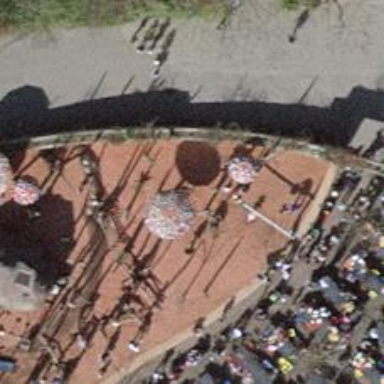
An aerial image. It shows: Playground with basket swing.